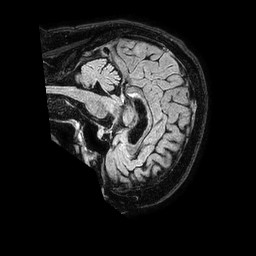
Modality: FLAIR
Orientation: sagittal
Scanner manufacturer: philips
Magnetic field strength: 1.5 T
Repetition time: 4.8 s
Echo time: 0.3 s